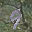
Label: 9